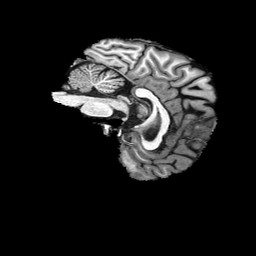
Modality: T1w
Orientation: sagittal
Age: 31
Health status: healthy
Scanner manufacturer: philips
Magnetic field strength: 3 T
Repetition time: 0.007874 s
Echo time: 0.003612 s